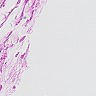
Metastatic tissue present: no